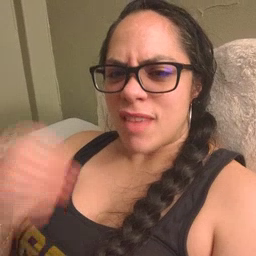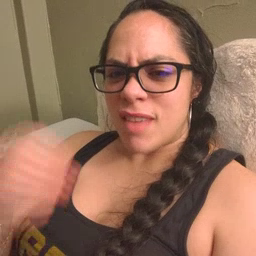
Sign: owl